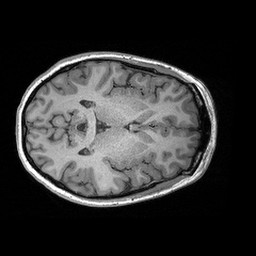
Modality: T1w
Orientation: axial
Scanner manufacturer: siemens
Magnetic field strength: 3 T
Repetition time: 2.3 s
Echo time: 0.00298 s